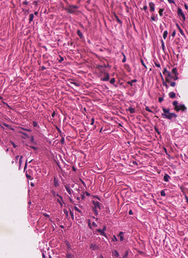
Tumor epithelial tissue: no
Tumor-associated stroma tissue: yes
Normal tissue: no